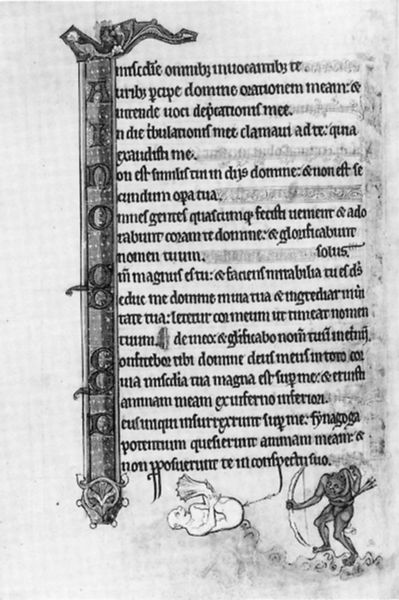
Titel: Ms 62925, Text versus Image
Institution: London, British Library (BL)
Schlagwörter: kopf, meer, nackt, weiß, ufer, schwarz, zeichnung, mensch, blatt, schwanz, schrift, liegen, bogen, seemann, white, black, gray, verzierung, print, balken, buch, gestade, druck, seite, illustration, text, buchstaben, buchseite, karte, fisch, schwarzer, teufel, angel, man, mittelalter, fabelwesen, german, scroll, zeilen, paper, shadow, tail, devil, story, pfeil, writing, drache, pfeile, schießen, letters, letter, love, reading, flosse, ancient, history, latein, geographie, wörter, nckt, book, buchmalerei, fish, majuskel, lying, fabeltier, fischschwanz, dragon, minuskel, page, arrow, bow, evil, fantasiegestalten, latin, bottom, monster, monogram, manuscript, ass, historic, shooting, arrows, illuminated manuscript, blur, language, note, mermaid, headless, archer, imp, drollerie, plemier, weltrandbewohner, aino, aarrows, merman, acient, homosexuality, einfüßler, endweltwesen